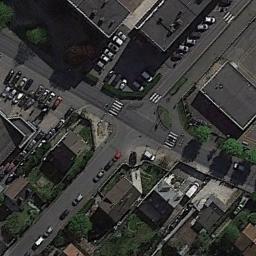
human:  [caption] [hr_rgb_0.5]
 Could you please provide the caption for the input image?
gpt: There are many buildings beside the intersection .

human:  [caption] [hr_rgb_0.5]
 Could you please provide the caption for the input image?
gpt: An intersection with normal traffic located in a residential area with some parking lot .

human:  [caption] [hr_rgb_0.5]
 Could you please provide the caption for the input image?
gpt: There are many moving and waiting vehicles on the road at the intersection, There are many buildings and some trees around the intersection, And many cars are parked in the open space beside the intersection .

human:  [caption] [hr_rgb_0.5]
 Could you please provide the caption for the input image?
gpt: There is a red house near the crossroads .

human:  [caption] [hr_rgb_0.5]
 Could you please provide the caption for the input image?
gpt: There are some black buildings around the intersection .